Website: slack
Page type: payment
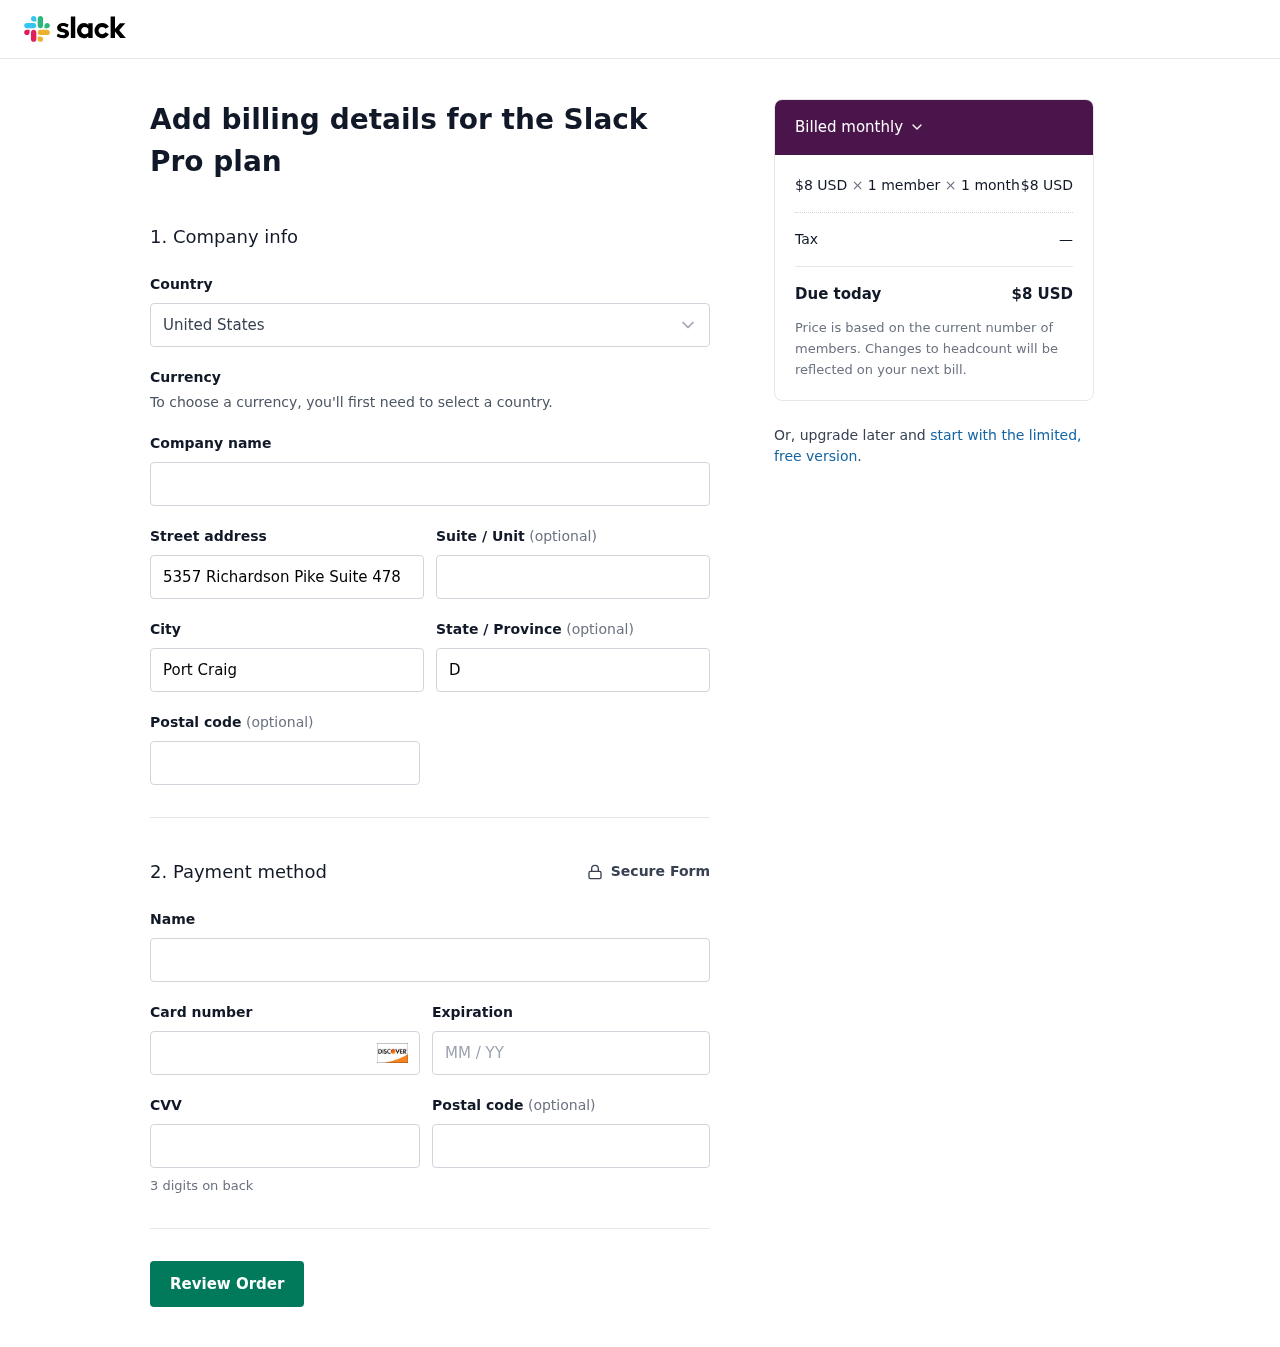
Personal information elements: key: PII_COUNTRY
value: United States
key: PII_STREET
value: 5357 Richardson Pike Suite 478
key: PII_CITY
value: Port Craig
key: PII_STATE
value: Delaware
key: PII_POSTCODE
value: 46541
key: PII_FULLNAME
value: Samantha Dickson
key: PII_CARD_NUMBER
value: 6569 7378 9286 6937
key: PII_CARD_EXPIRY
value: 11/28
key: PII_CARD_CVV
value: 296
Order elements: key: ORDER_PRICE_PER_MEMBER
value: $8 USD
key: ORDER_NUM_MEMBERS
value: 1 member
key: ORDER_NUM_MONTHS
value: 1 month
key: ORDER_SUBTOTAL
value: $8 USD
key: ORDER_TAX
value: —
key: ORDER_TOTAL
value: $8 USD